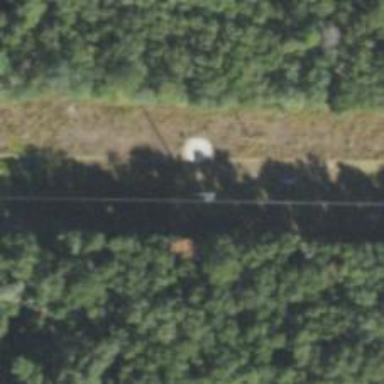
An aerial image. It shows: Power pole.